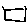
Label: square